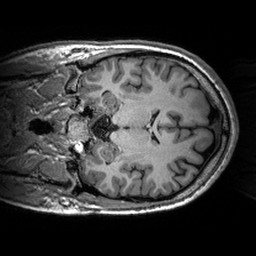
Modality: T1w
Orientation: coronal
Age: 24
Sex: male
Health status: healthy
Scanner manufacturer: siemens
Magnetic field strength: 3 T
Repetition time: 2.53 s
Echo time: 0.00288 s